Field crop: tomato
Growth stage: 1
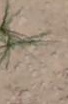
Species: cyperus